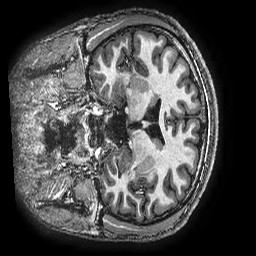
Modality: T1w
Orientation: coronal
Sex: male
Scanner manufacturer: ge
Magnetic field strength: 3 T
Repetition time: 0.00766 s
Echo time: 0.003476 s